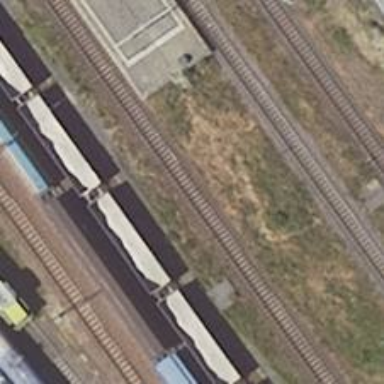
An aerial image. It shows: Railway signal.